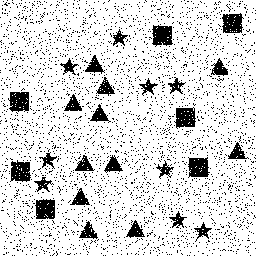
Squares: 7
Triangles: 11
Stars: 9
Total shapes: 27